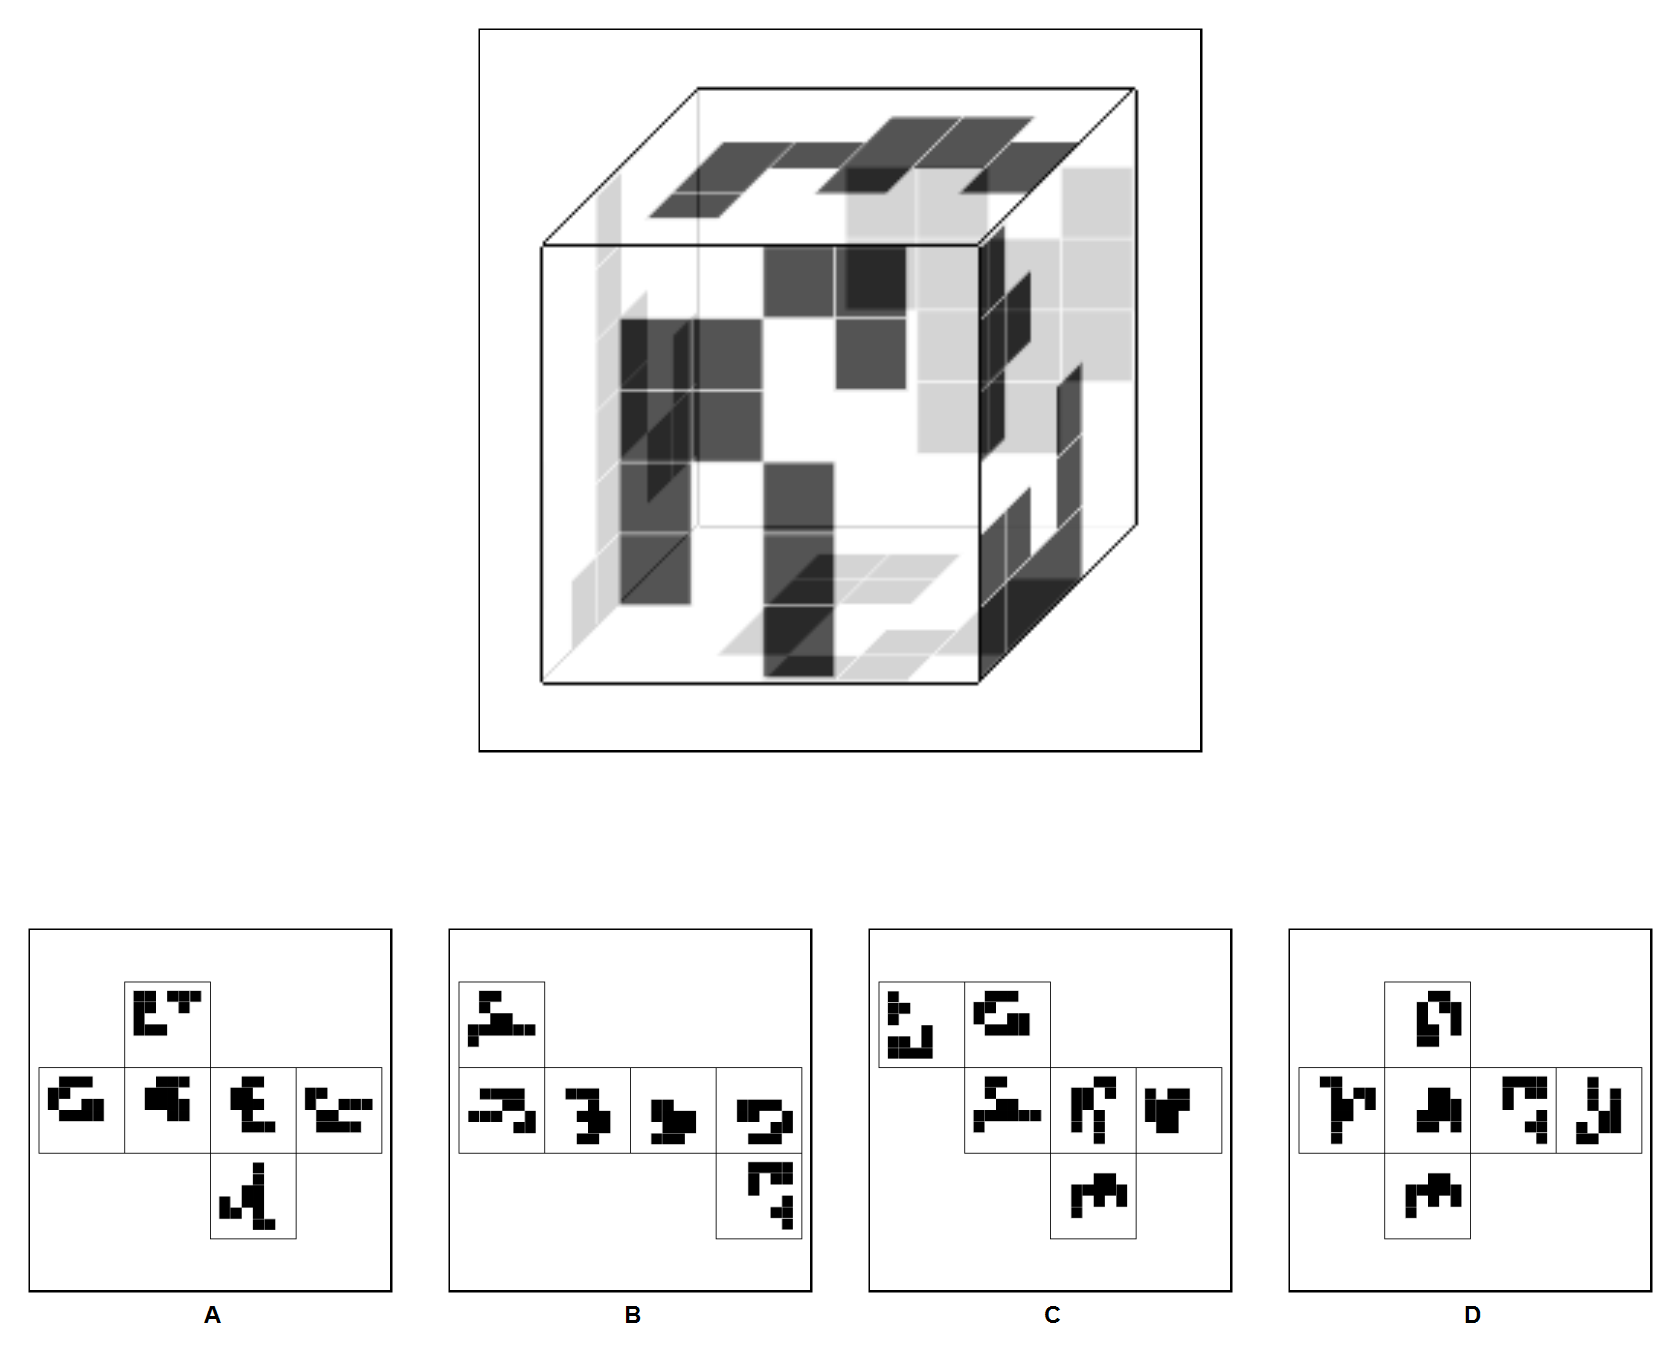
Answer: C